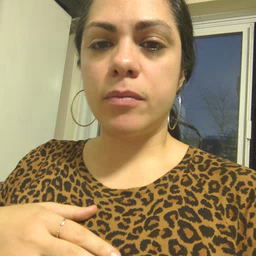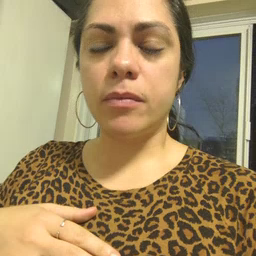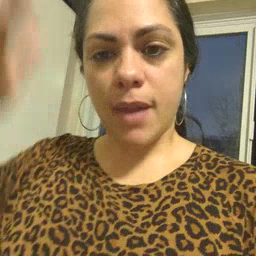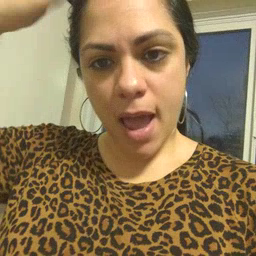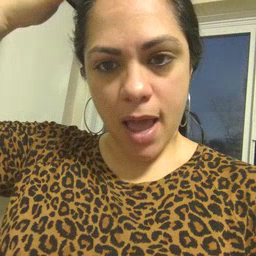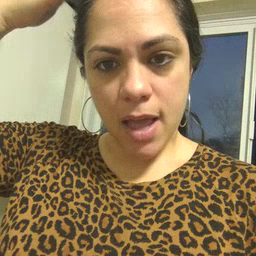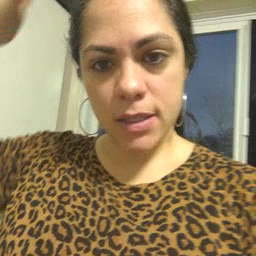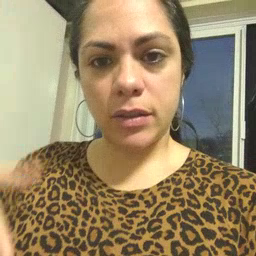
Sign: hat